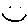
Label: smiley face